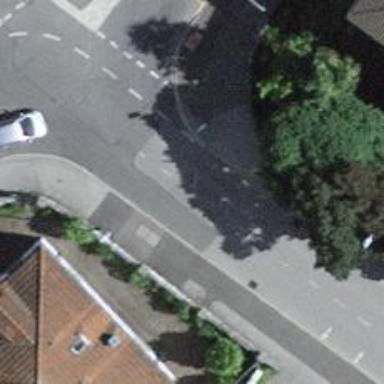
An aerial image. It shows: Zebra crossing on the road.